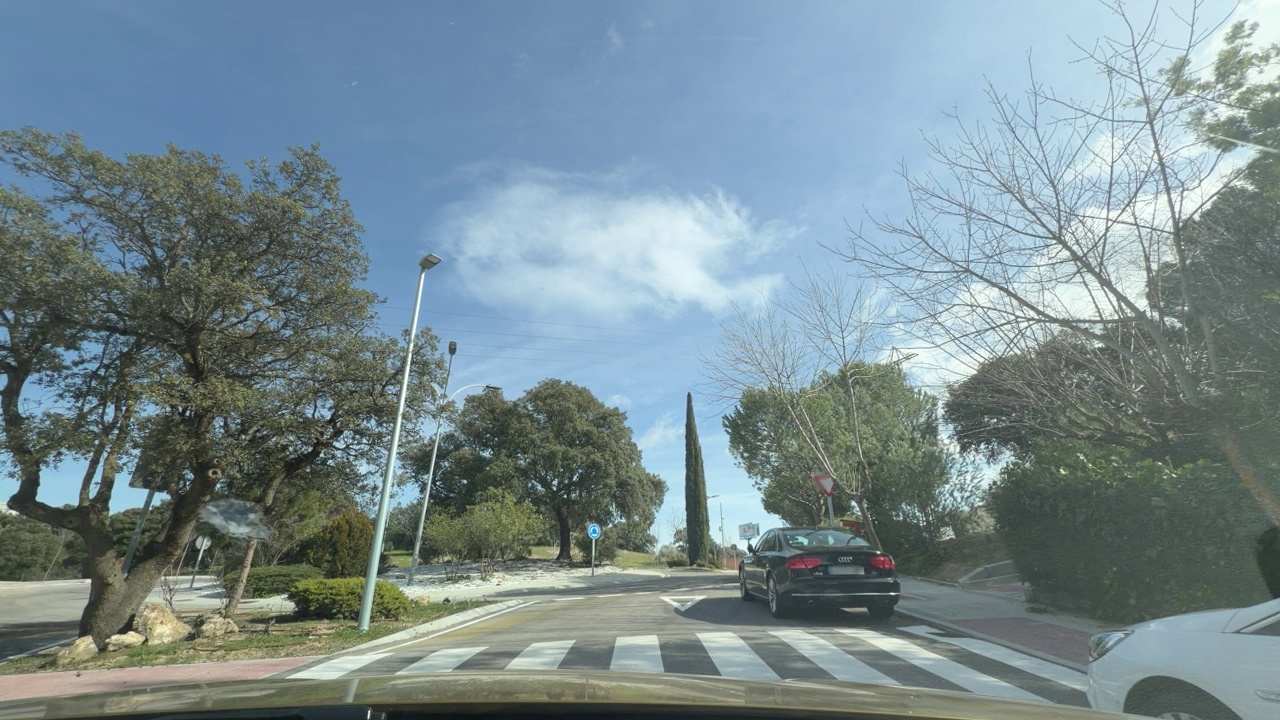
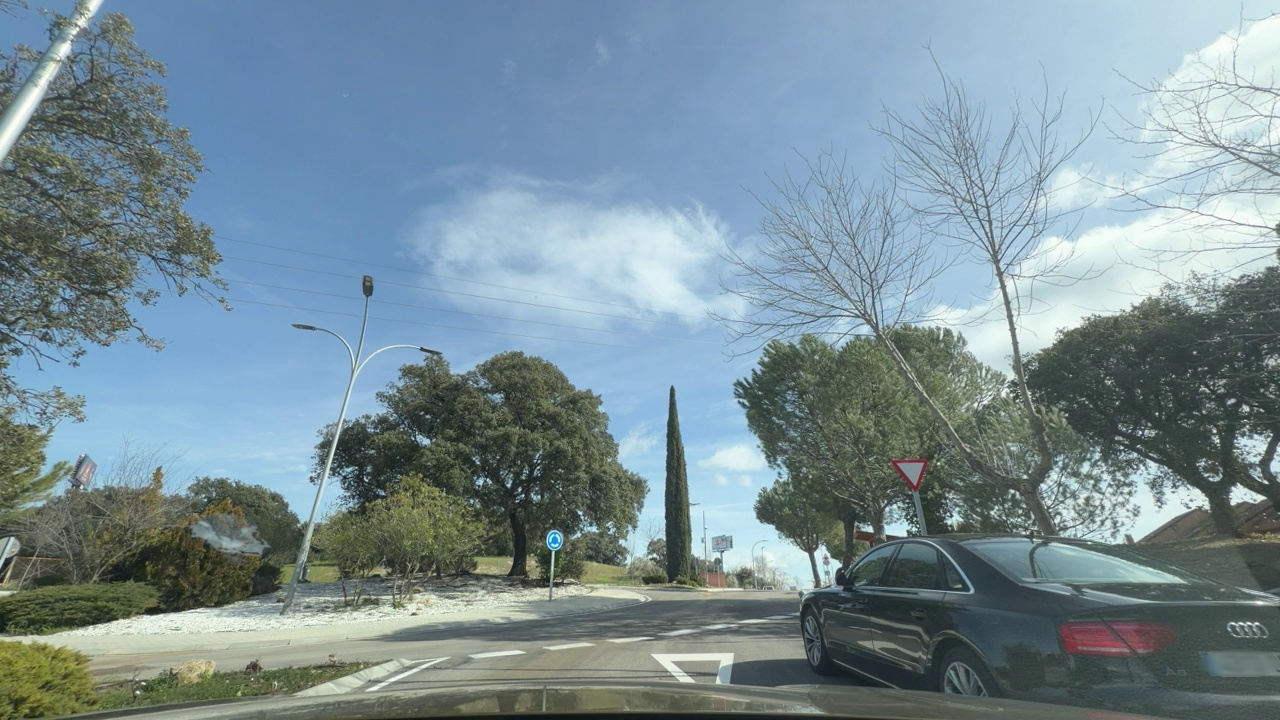
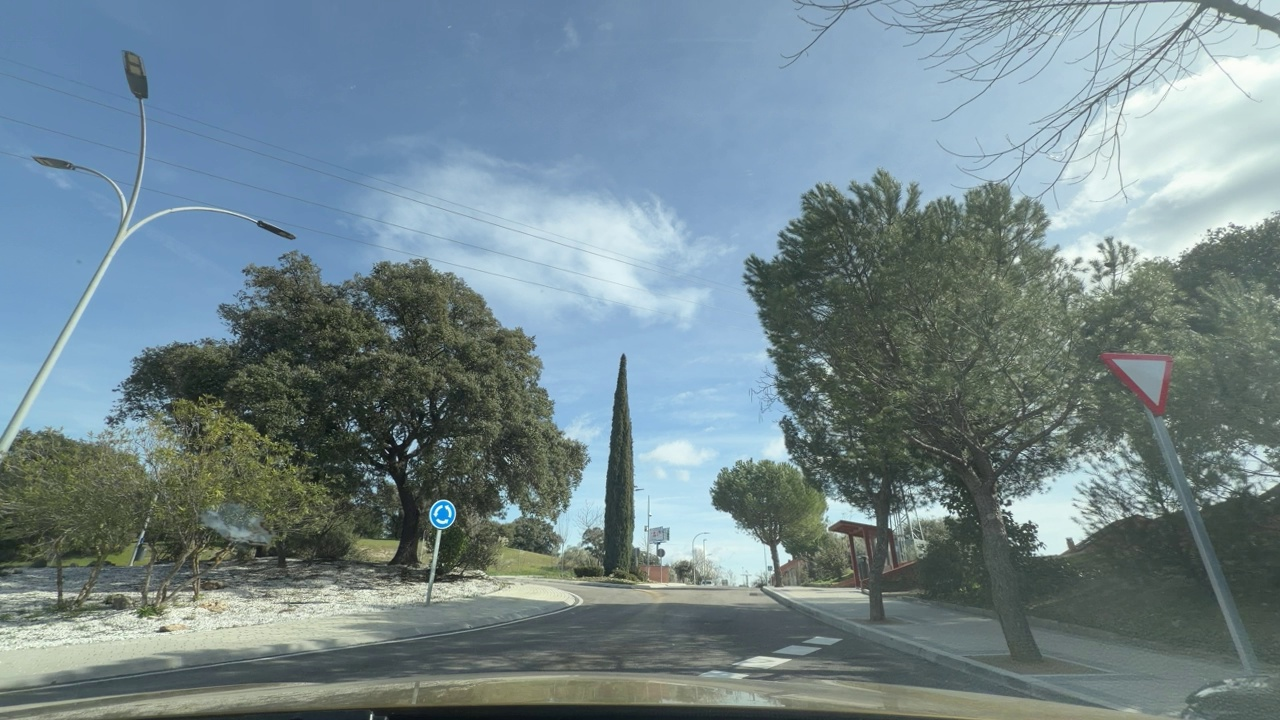
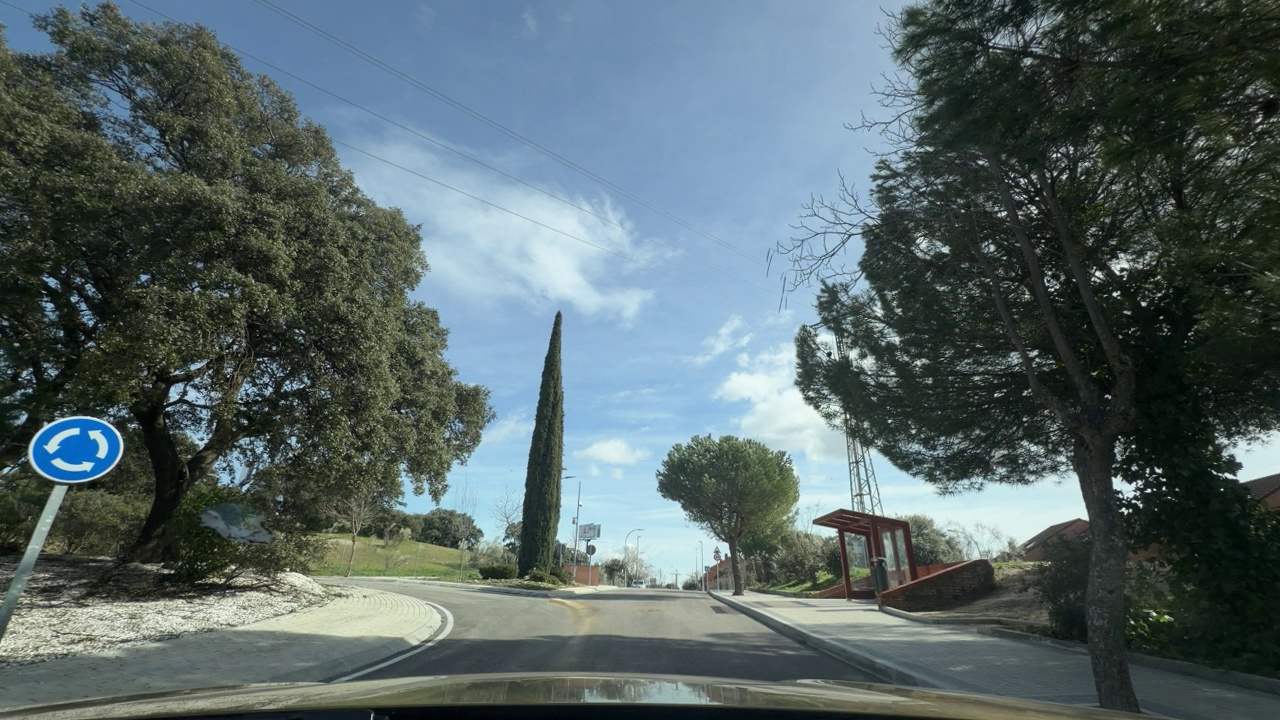
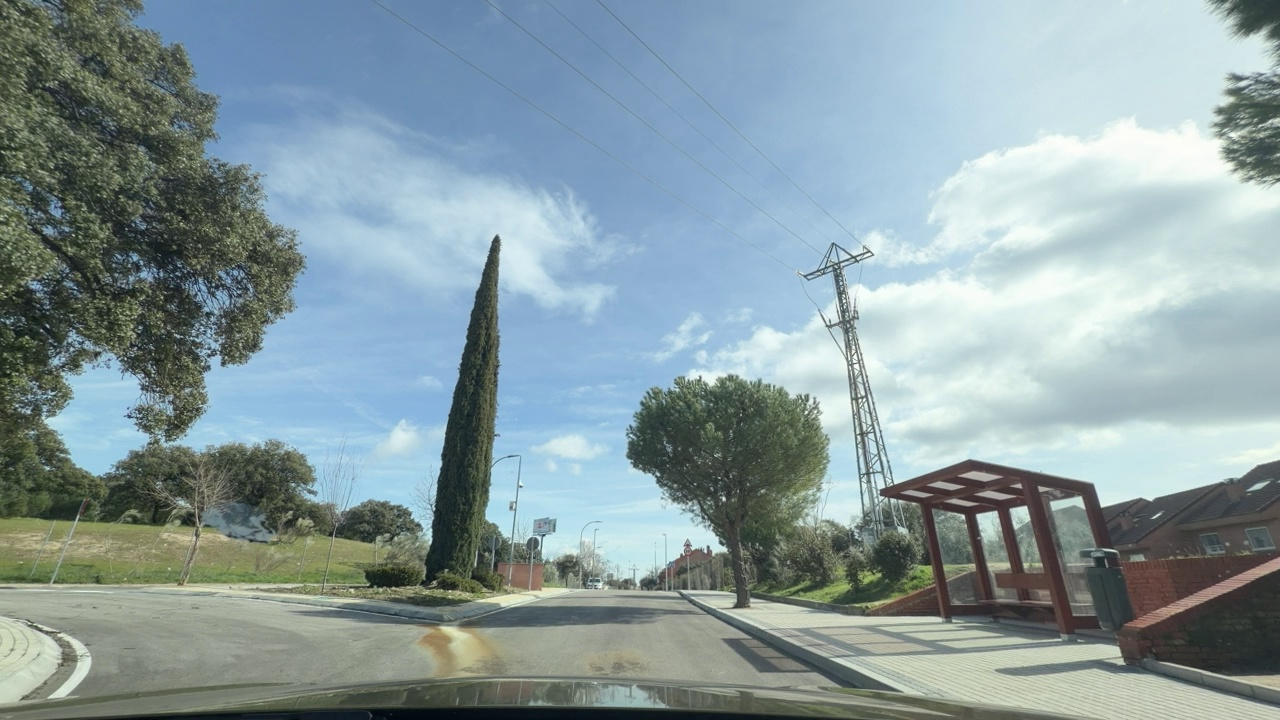
Situation: Roundabout
Question: Is the ego vehicle currently inside a roundabout?
Answer: Yes
Reasoning: The images show the ego vehicle arriving the roundabout and travelling inside it.

Situation: Roundabout
Question: Is a roundabout visible ahead in the ego direction?
Answer: Yes
Reasoning: The roundabout sign and the circular island can be seen ahead of the ego vehicle's trajectory.

Situation: Roundabout
Question: Is the ego vehicle stationary while another vehicle crosses its path within the roundabout?
Answer: No
Reasoning: The ego vehicle is entering the roundabout while it passes some parked cars on its right side.